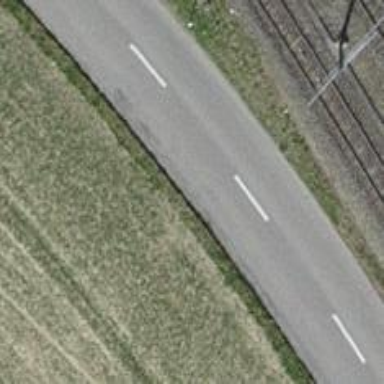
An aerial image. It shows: Tertiary road.